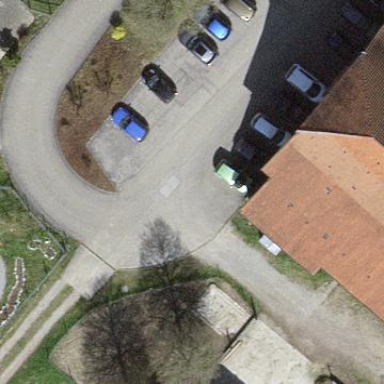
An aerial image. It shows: Parking area with surface.